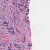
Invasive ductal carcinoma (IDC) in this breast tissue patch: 1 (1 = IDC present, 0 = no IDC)